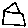
Label: house